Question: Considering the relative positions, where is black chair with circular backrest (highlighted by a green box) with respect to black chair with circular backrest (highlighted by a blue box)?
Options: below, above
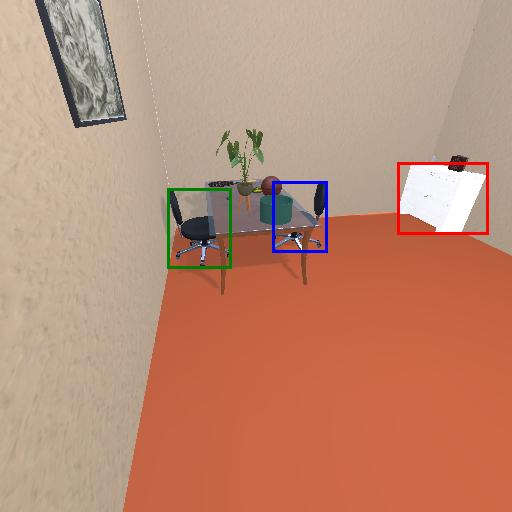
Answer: below